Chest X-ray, AP view. Patient: 74 years old, sex F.
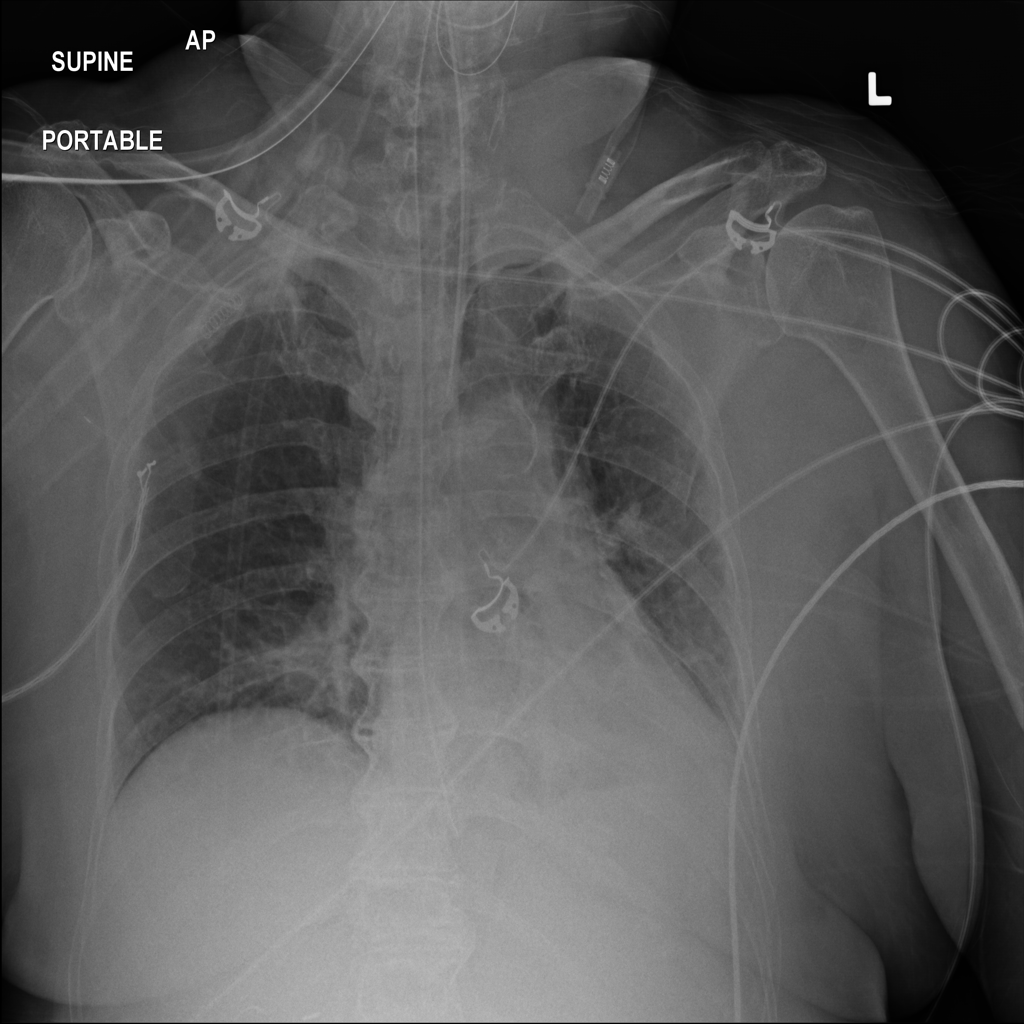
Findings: No Finding